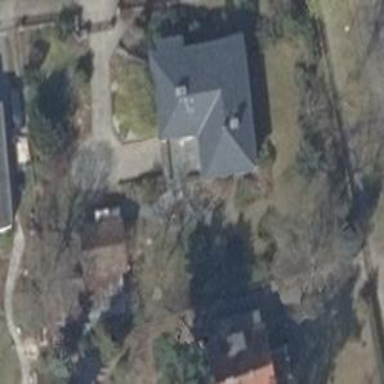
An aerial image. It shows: Detached building with hipped roof.